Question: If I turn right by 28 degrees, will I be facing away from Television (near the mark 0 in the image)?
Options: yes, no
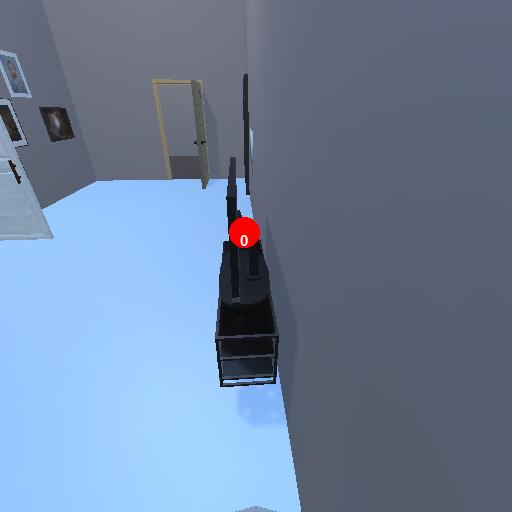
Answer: yes